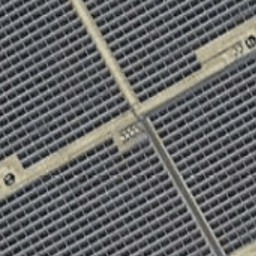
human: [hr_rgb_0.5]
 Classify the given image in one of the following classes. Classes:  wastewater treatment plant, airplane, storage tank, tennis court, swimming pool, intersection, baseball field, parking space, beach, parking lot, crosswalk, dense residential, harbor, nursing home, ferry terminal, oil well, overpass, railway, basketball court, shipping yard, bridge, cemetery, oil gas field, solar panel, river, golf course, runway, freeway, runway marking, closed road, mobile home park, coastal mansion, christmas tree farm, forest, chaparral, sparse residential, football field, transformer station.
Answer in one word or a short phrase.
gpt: solar panel